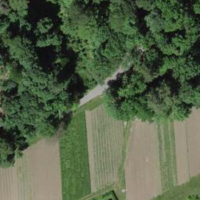
EUNIS habitat code: 24
Species observed at this site:
Aeshna cyanea